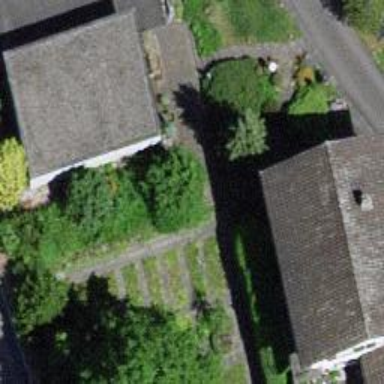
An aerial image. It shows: Group of garages.